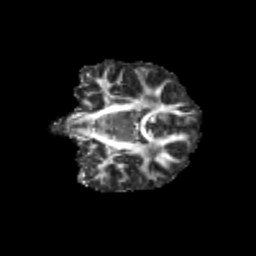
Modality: FA
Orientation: coronal
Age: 12
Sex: female
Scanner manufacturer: siemens
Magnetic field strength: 3 T
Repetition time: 3.8 s
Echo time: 0.07 s